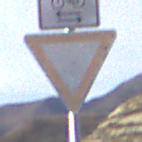
Verkehrszeichen: VorfahrtGewaehren
Zusatzzeichen oben: RichtungsangabeDurchPfeile9
Umgebung: Outdoor, Nature
Tageszeit: MorningAfternoon
Wetter: PartlyCloudy
Licht: Natural
Jahreszeit: NotSpecified
Kontrast: HighContrast